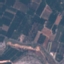
Land use / land cover class: PermanentCrop